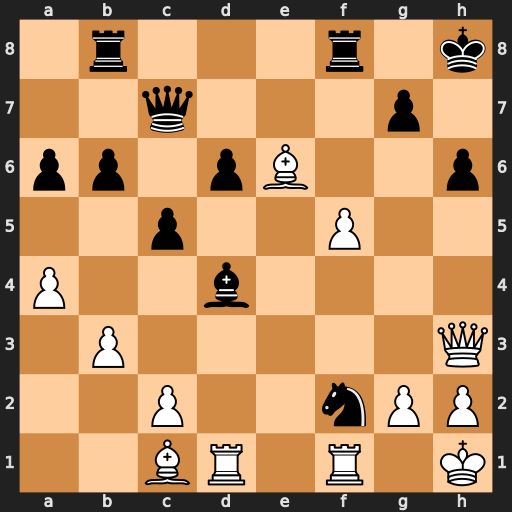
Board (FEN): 1r3r1k/2q3p1/pp1pB2p/2p2P2/P2b4/1P5Q/2P2nPP/2BR1R1K
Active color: w
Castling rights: -
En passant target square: -
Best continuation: Rxf2 Bxf2 Bb2 Bd4 Rxd4 cxd4 Bxd4 Rf6 Bxf6 gxf6 Qxh6+